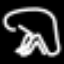
Label: frog